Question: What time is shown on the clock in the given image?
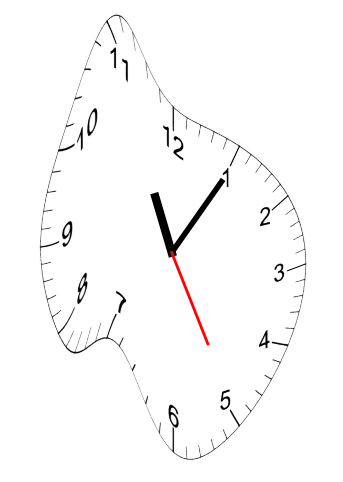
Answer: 11:05:25